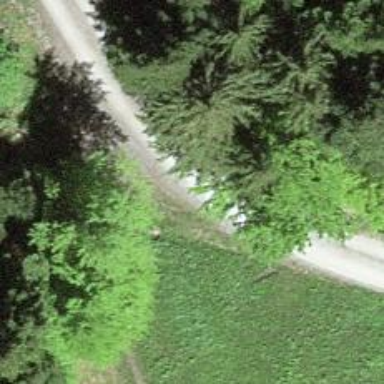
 groomed for classic and skating styles."